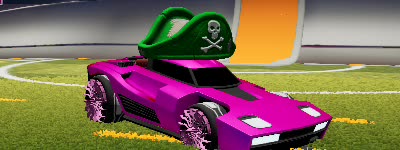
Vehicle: breakout